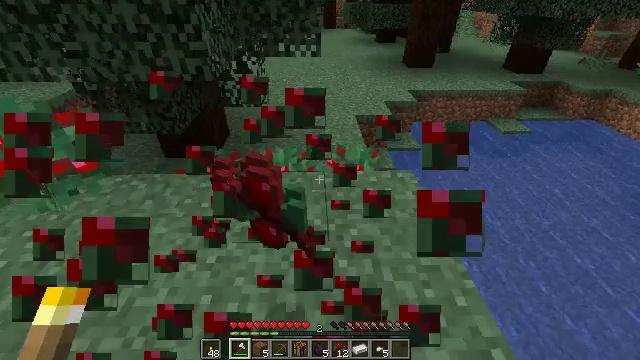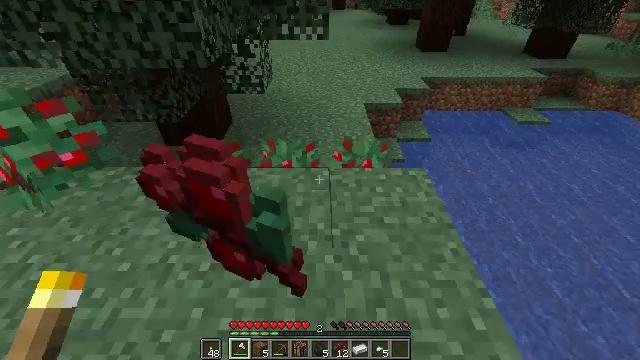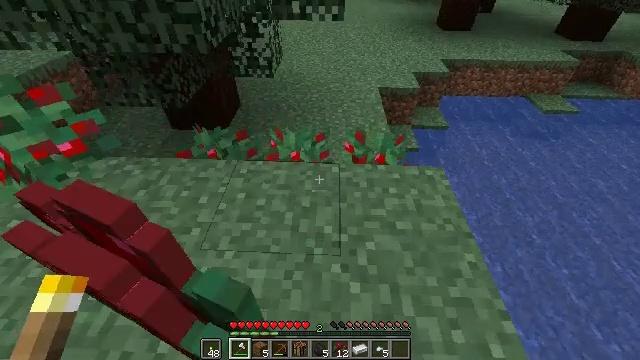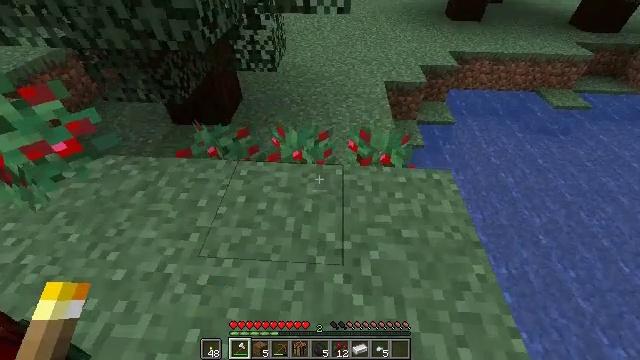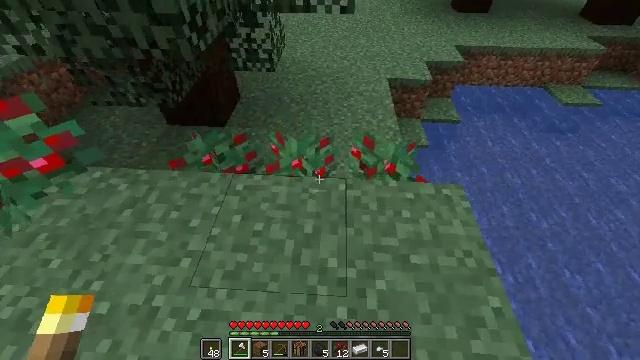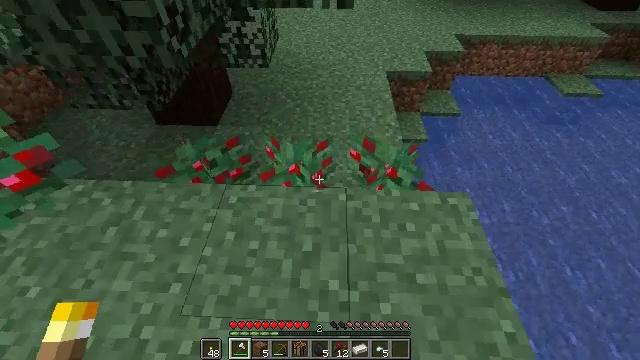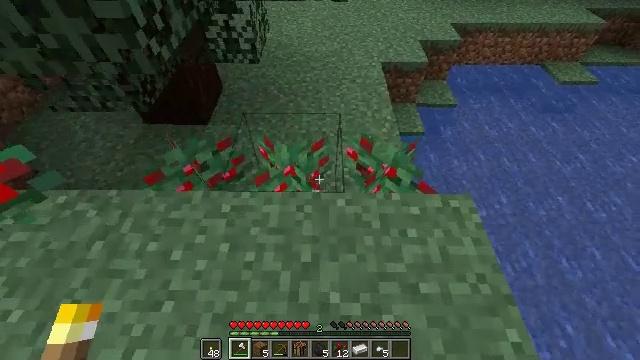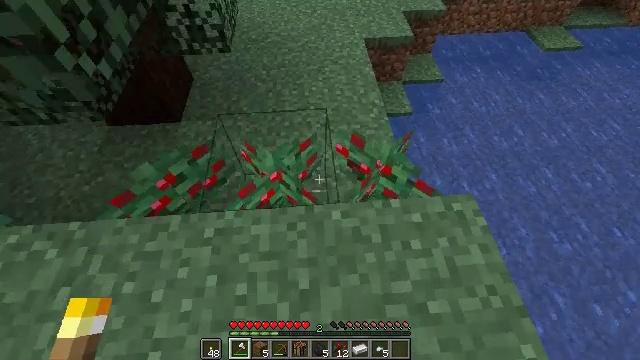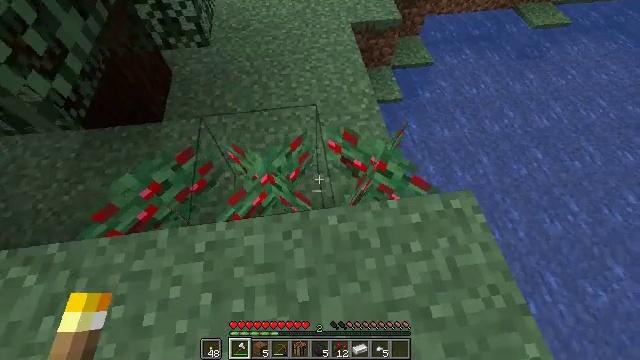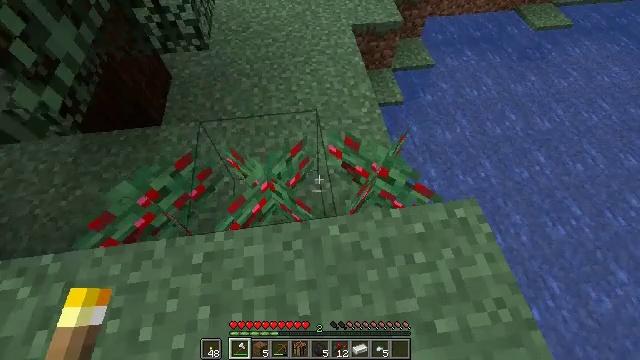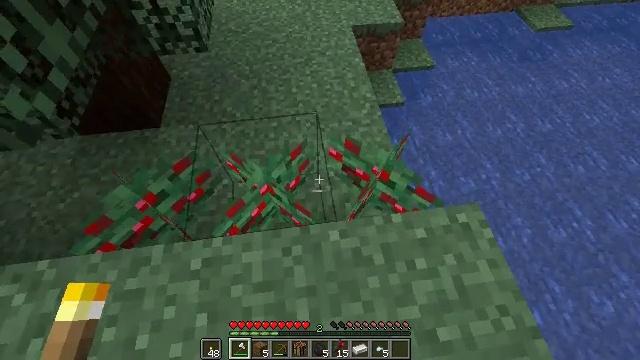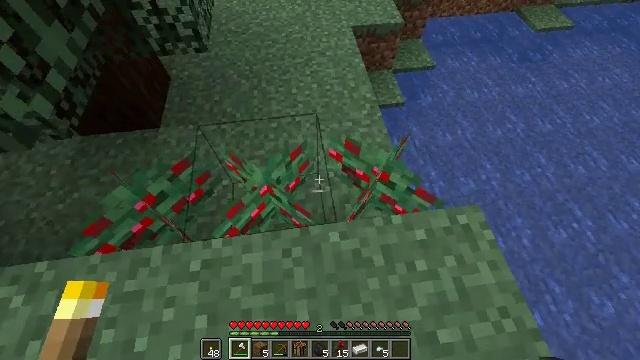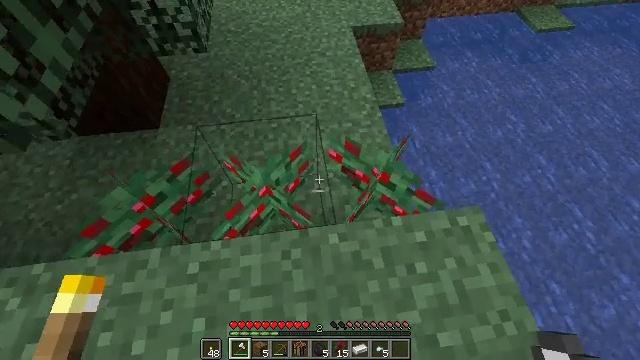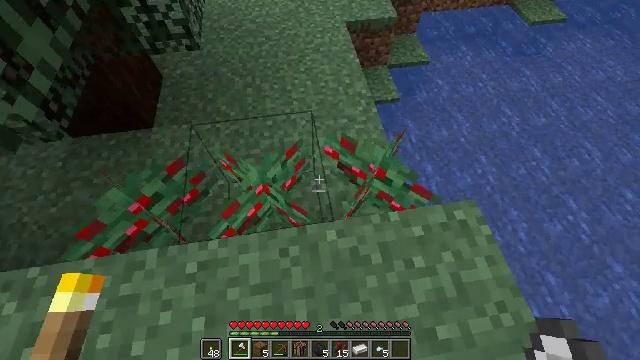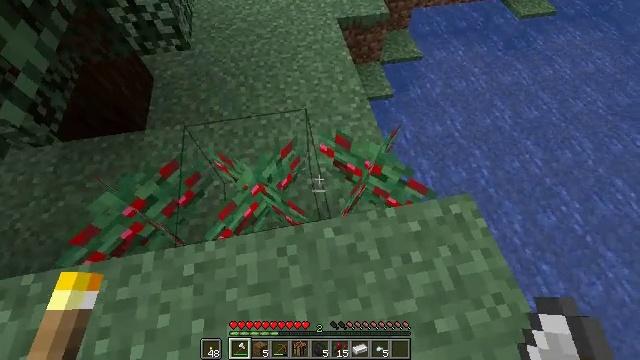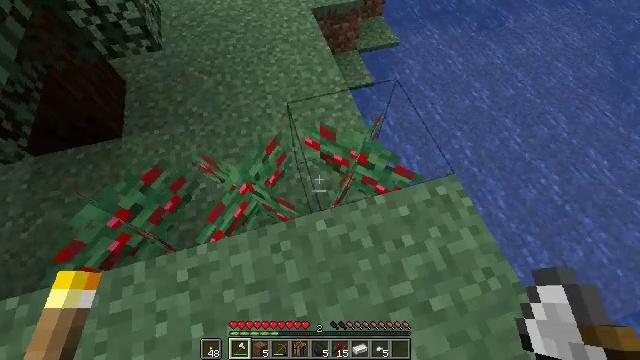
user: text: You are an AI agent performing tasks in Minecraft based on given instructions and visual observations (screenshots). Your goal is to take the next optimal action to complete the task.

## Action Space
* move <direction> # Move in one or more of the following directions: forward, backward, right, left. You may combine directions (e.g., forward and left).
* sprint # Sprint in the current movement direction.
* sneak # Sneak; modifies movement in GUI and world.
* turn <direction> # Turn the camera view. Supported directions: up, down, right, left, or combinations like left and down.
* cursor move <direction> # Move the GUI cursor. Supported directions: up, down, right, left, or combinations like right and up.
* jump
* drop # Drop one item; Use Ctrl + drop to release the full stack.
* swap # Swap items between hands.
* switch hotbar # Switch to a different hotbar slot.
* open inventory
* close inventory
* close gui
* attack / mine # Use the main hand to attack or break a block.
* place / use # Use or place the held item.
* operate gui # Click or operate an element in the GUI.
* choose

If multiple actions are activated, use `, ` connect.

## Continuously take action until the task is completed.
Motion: motion action
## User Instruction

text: Clear the sweet berry bush to collect the sweet berries.
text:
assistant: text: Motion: move forward, turn left and down
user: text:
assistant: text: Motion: move forward, turn left and down
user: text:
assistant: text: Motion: move forward, turn down
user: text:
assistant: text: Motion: move forward, turn down
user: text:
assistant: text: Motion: move forward, turn right and down
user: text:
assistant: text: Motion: move forward, turn right and down
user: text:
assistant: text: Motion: move forward, turn right and down
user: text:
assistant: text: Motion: turn right and down
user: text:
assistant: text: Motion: no_op
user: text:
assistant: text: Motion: no_op
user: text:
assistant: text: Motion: no_op
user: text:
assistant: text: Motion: no_op
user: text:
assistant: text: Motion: turn right
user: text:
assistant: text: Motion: turn right
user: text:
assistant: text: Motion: turn right and down
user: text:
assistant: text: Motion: turn right
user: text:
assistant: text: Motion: no_op
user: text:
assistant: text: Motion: no_op
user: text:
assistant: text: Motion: move forward
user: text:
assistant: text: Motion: move forward
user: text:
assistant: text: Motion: move forward, turn right and down
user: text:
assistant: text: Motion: turn down
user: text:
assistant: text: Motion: turn down
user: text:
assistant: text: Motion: attack / mine
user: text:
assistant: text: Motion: attack / mine
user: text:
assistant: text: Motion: turn left
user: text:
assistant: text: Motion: turn left and up
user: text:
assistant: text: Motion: turn left and up
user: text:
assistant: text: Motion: turn left and up
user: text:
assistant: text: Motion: turn left